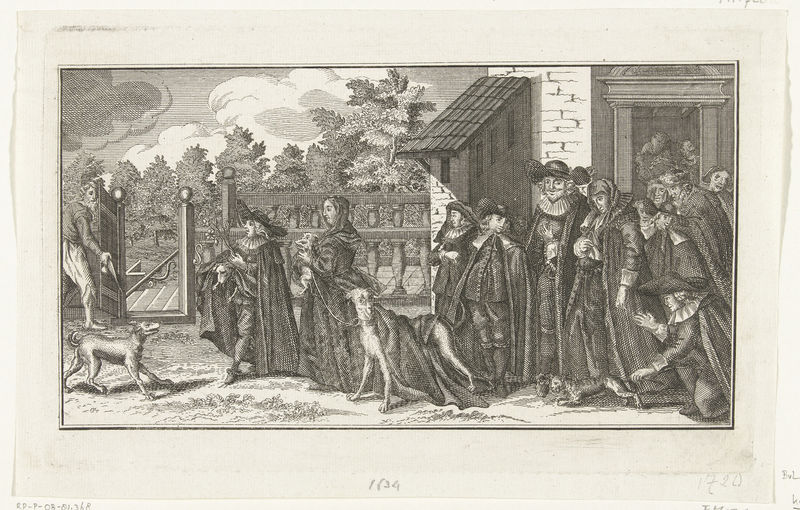
Titel: Begrafenis van de hond van schout Bondt
Standort: Amsterdam
Institution: Rijksmuseum
Schlagwörter: umhang, menschen, hund, hunde